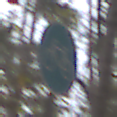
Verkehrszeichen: Radweg
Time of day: MorningAfternoon
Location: Outdoor (Nature)
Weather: Overcast
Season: Autumn
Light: Natural